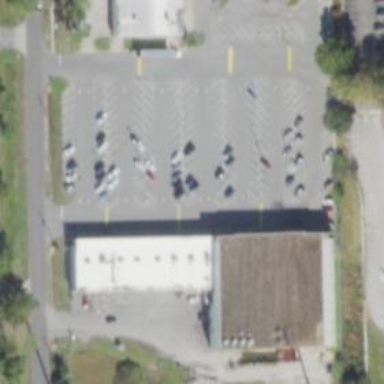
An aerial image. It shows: Parking space is available.